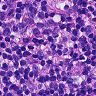
Metastatic tissue present: no